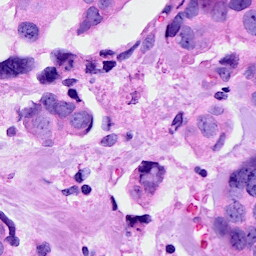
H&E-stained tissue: Breast